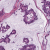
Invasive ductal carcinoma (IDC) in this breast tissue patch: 1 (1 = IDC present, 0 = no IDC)